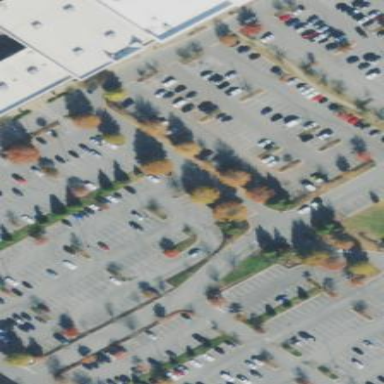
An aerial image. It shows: Parking area.